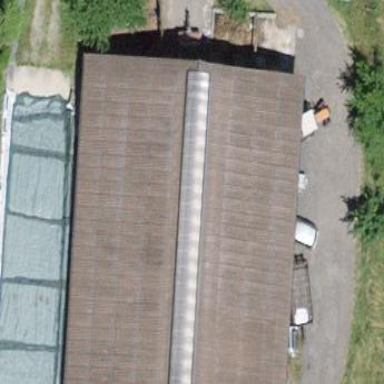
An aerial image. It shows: Barn.